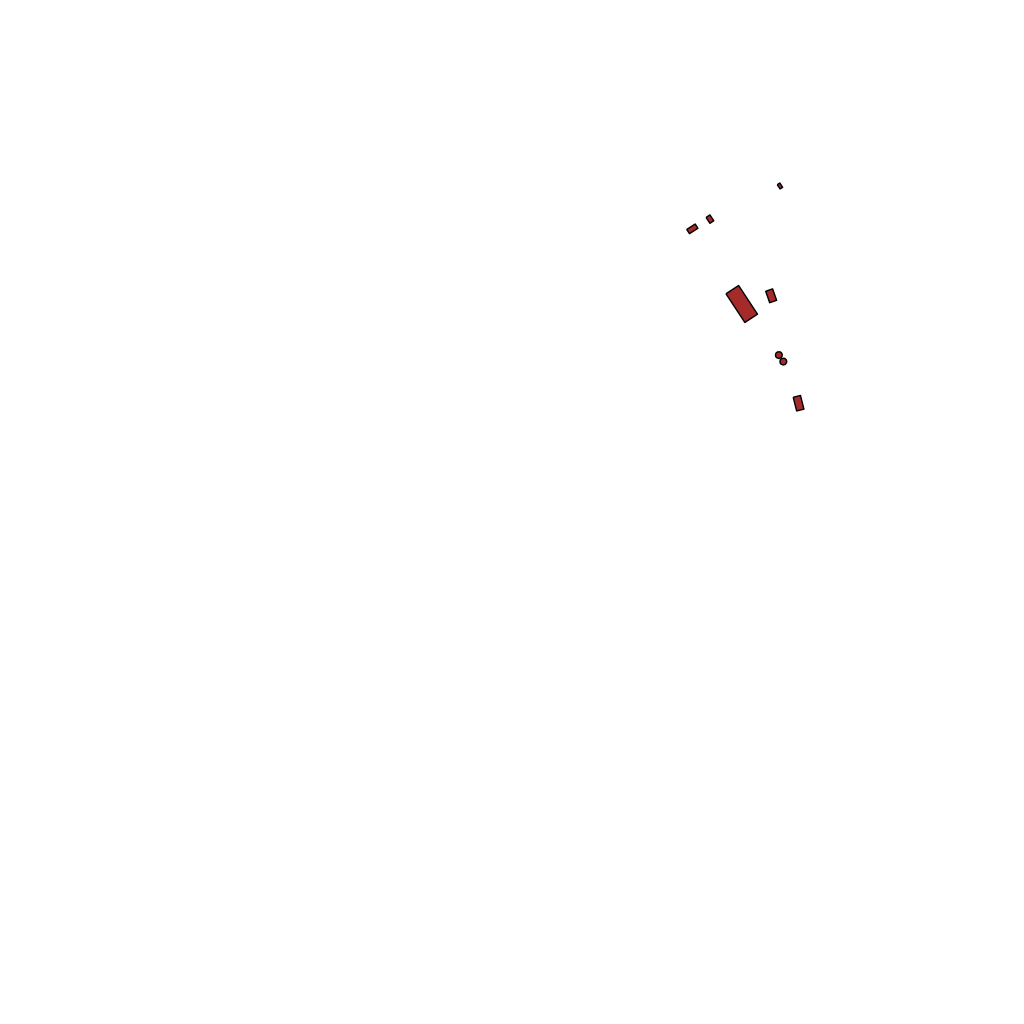
Tags: overhead vector_map, industrial, recreation, individual_rise, density_1, Facility, 1.0 km²